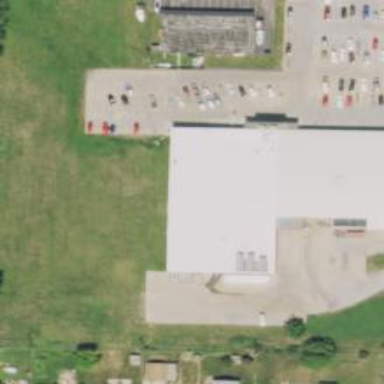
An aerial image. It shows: Parking area.